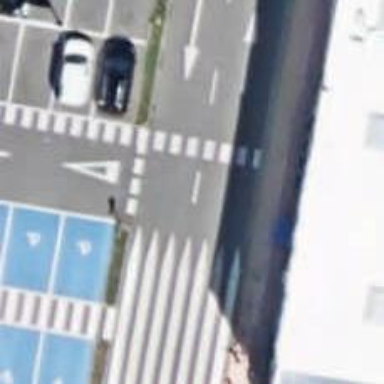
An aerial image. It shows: Paved parking aisle used as service road.